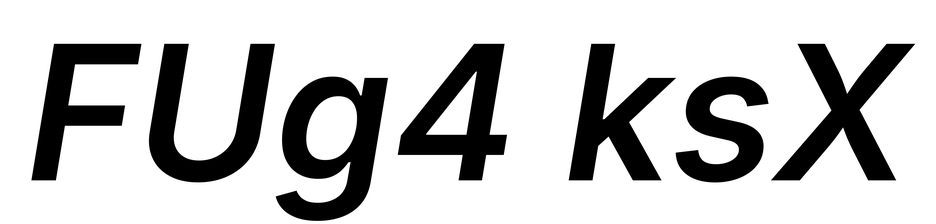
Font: Inter-Italic_SemiBold_Italic